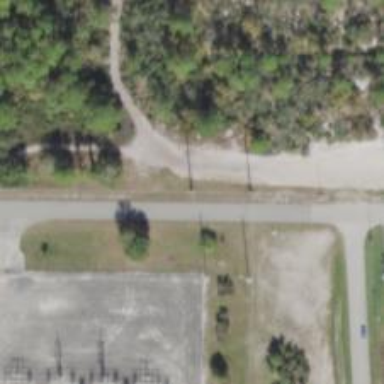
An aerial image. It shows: Power pole.